Question: I have followed Facebook's guide, found <URL>, for sharing a link from within an iOS app, but when the share dialog opens in the facebook app, there is no link, or preview, or pictures. This is all I see:

If I enter a comment there, I can post it, but only the comment is visible in the post, not the content I am commenting on. Above my comment it says "2 hours ago via ..." and the name of my app.
I have of course created a facbook app, and it is "live" (not in developement mode). I hva also called '[FBSettings setDefaultAppID:];' and '[FBAppEvents activateApp];' in 'applicationDidBecomeActive'.
This is my code:
'''
NSString *name = @"Name here";
NSString *url = @"https://google.com/";
NSString *url = @"Caption here";
NSString *linkDescription = @"Description here";
NSString *imageUrl = @"http://i.imgur.com/zLS0g9Z.jpg";
//*
// Check if the Facebook app is installed and we can present the share dialog
FBLinkShareParams *params = [[FBLinkShareParams alloc] init];
params.link = [NSURL URLWithString:url];
params.name = name;
params.caption = caption;
params.linkDescription = linkDescription;
params.picture = [NSURL URLWithString:imageUrl];
// If the Facebook app is installed and we can present the share dialog
if ([FBDialogs canPresentShareDialogWithParams:params]) {
// Present the share dialog
[FBDialogs presentShareDialogWithParams:params clientState:nil handler:^(FBAppCall *call, NSDictionary *results, NSError *error) {
if(error) {
// An error occurred, we need to handle the error
// See: https://developers.facebook.com/docs/ios/errors
NSLog(@"Error publishing story: %@", error.description);
} else {
// Success
//NSLog(@"result %@", results);
}
}];
} else {
// Fallback: Present the feed dialog
}
'''
The same thing also happens when i try to share an Open Graph story (<URL>.
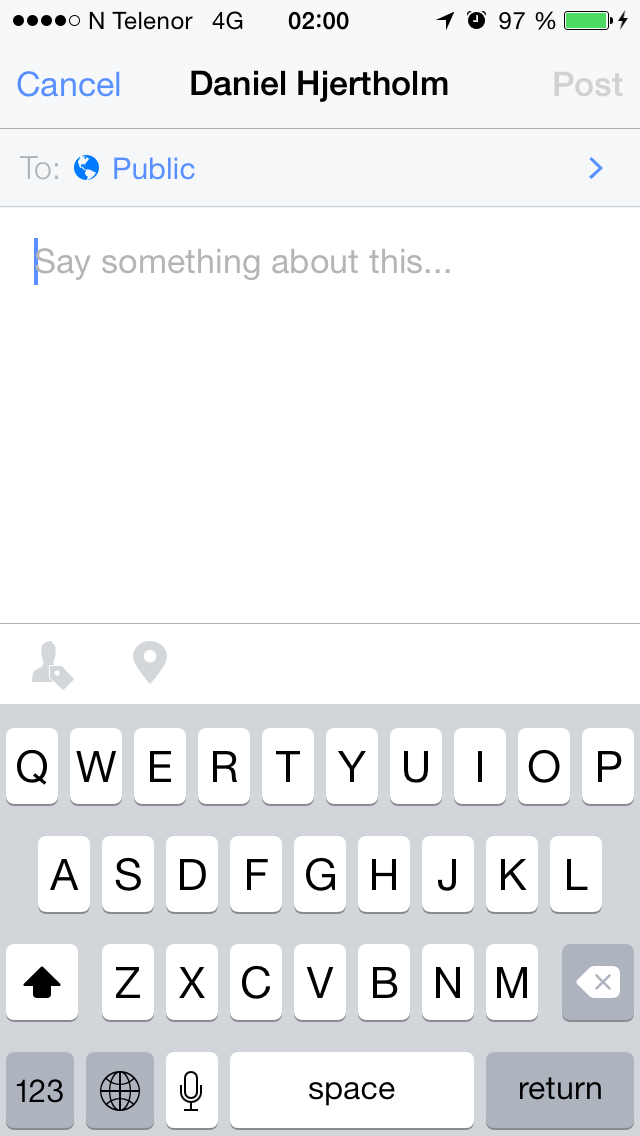
Answer: I figured it out. My url contained some special characters (I replaced the actual url in my code with <URL>. Simply adding the line:
'''
url = [url stringByReplacingPercentEscapesUsingEncoding:NSUTF8StringEncoding]
'''
resolved my issue :)